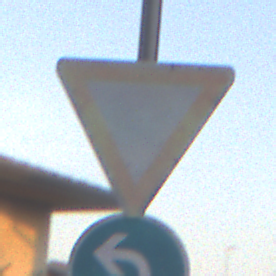
Verkehrszeichen: VorfahrtGewaehren
Zusatzzeichen unten: VorgeschriebeneFahrtrichtungLinks
Umgebung: Outdoor, Urban
Tageszeit: SunriseSunset
Wetter: Clear
Licht: Natural
Jahreszeit: NotSpecified
Kontrast: LowContrast